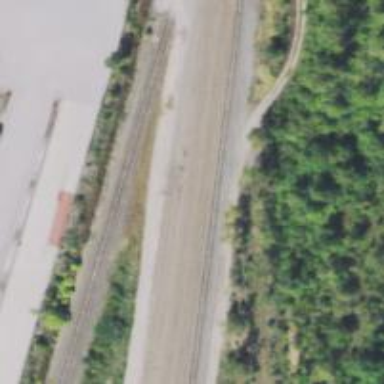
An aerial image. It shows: Abandoned railway yard is depicted.